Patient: sex F, age 26
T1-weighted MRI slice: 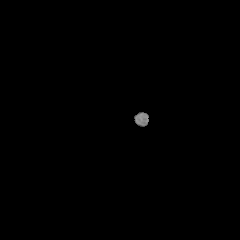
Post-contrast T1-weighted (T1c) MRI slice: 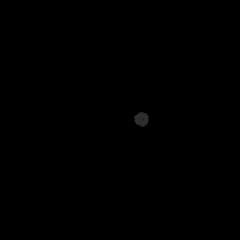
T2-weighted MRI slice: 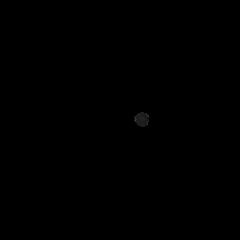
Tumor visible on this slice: no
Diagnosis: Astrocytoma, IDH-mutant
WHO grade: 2